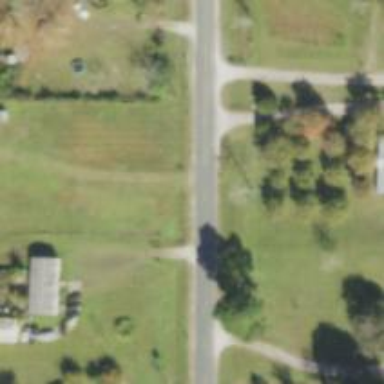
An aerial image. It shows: Driveway leading to service road.